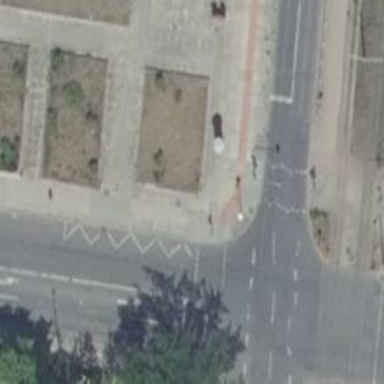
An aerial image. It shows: Traffic signal crossing.